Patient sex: F
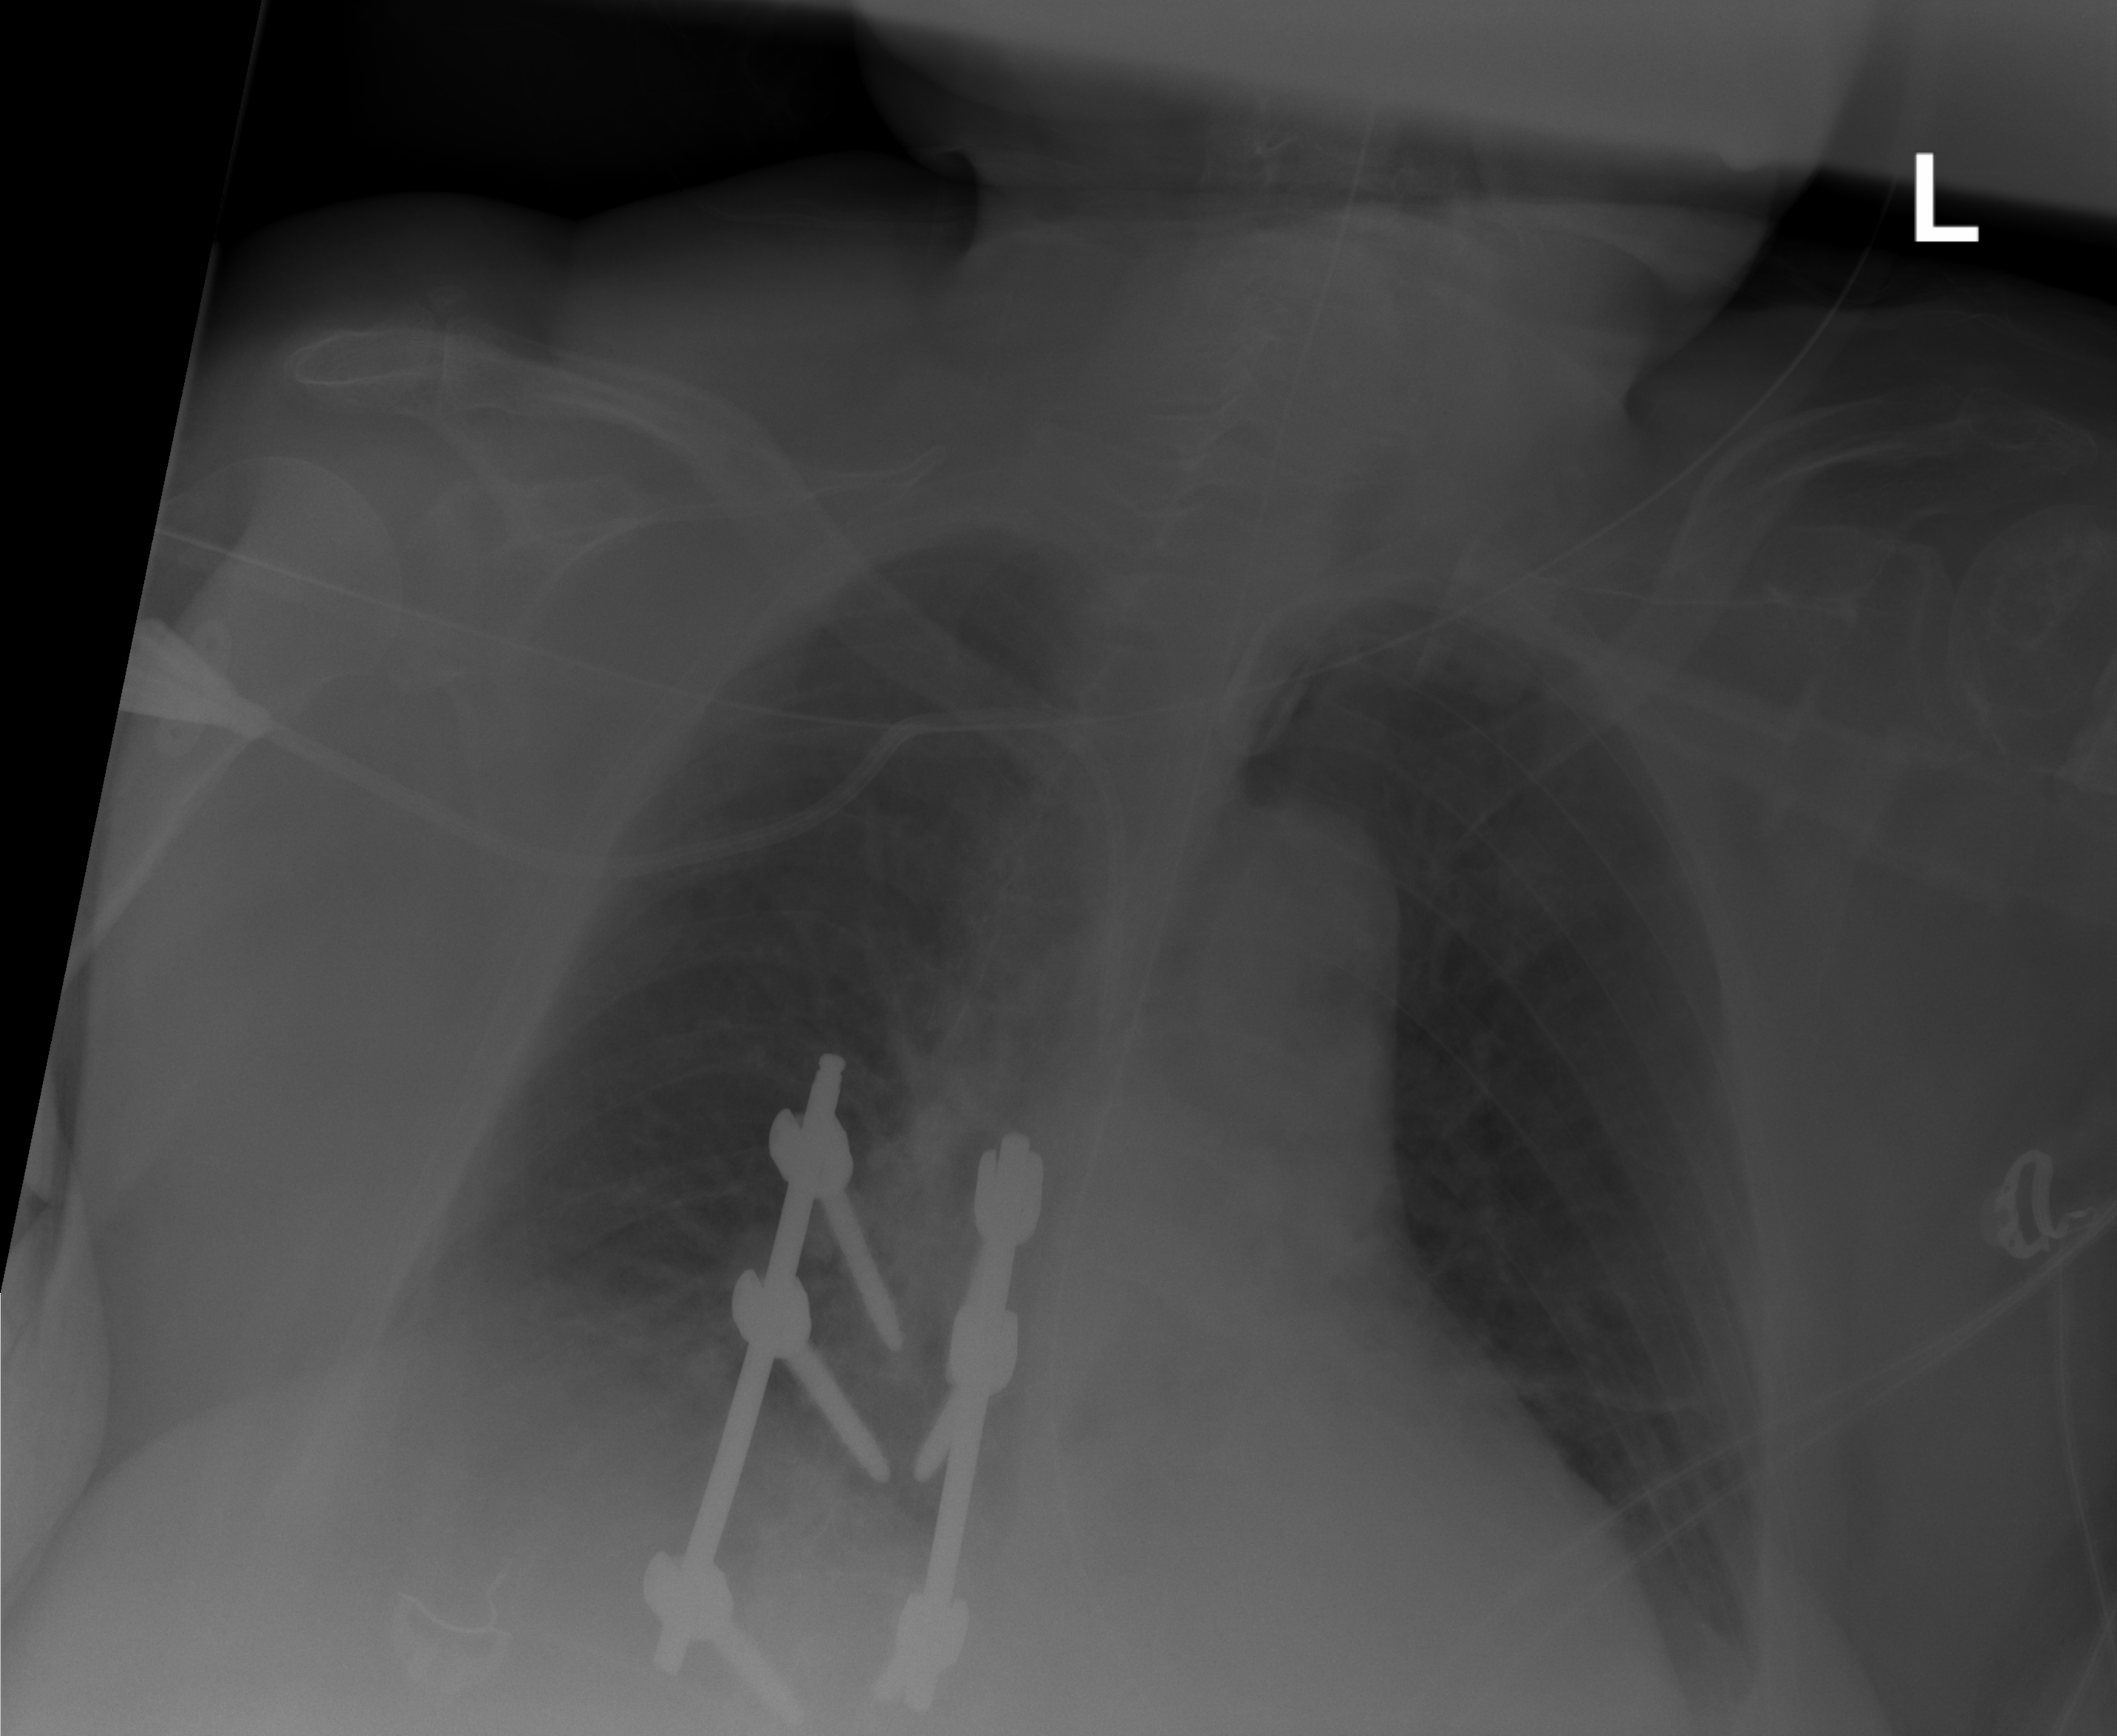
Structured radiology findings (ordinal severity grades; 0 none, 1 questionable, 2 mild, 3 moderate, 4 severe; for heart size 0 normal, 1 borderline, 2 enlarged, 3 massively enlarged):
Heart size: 2
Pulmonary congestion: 1
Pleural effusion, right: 2
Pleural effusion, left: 1
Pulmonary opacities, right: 0
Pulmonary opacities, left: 0
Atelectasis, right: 1
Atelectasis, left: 2